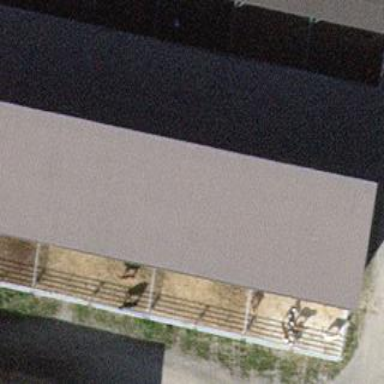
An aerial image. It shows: Gabled roof on farm auxiliary building.